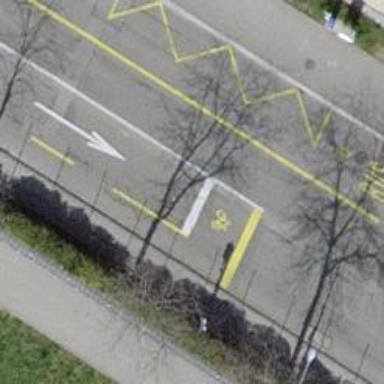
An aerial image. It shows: Public transport stop position.